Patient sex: M
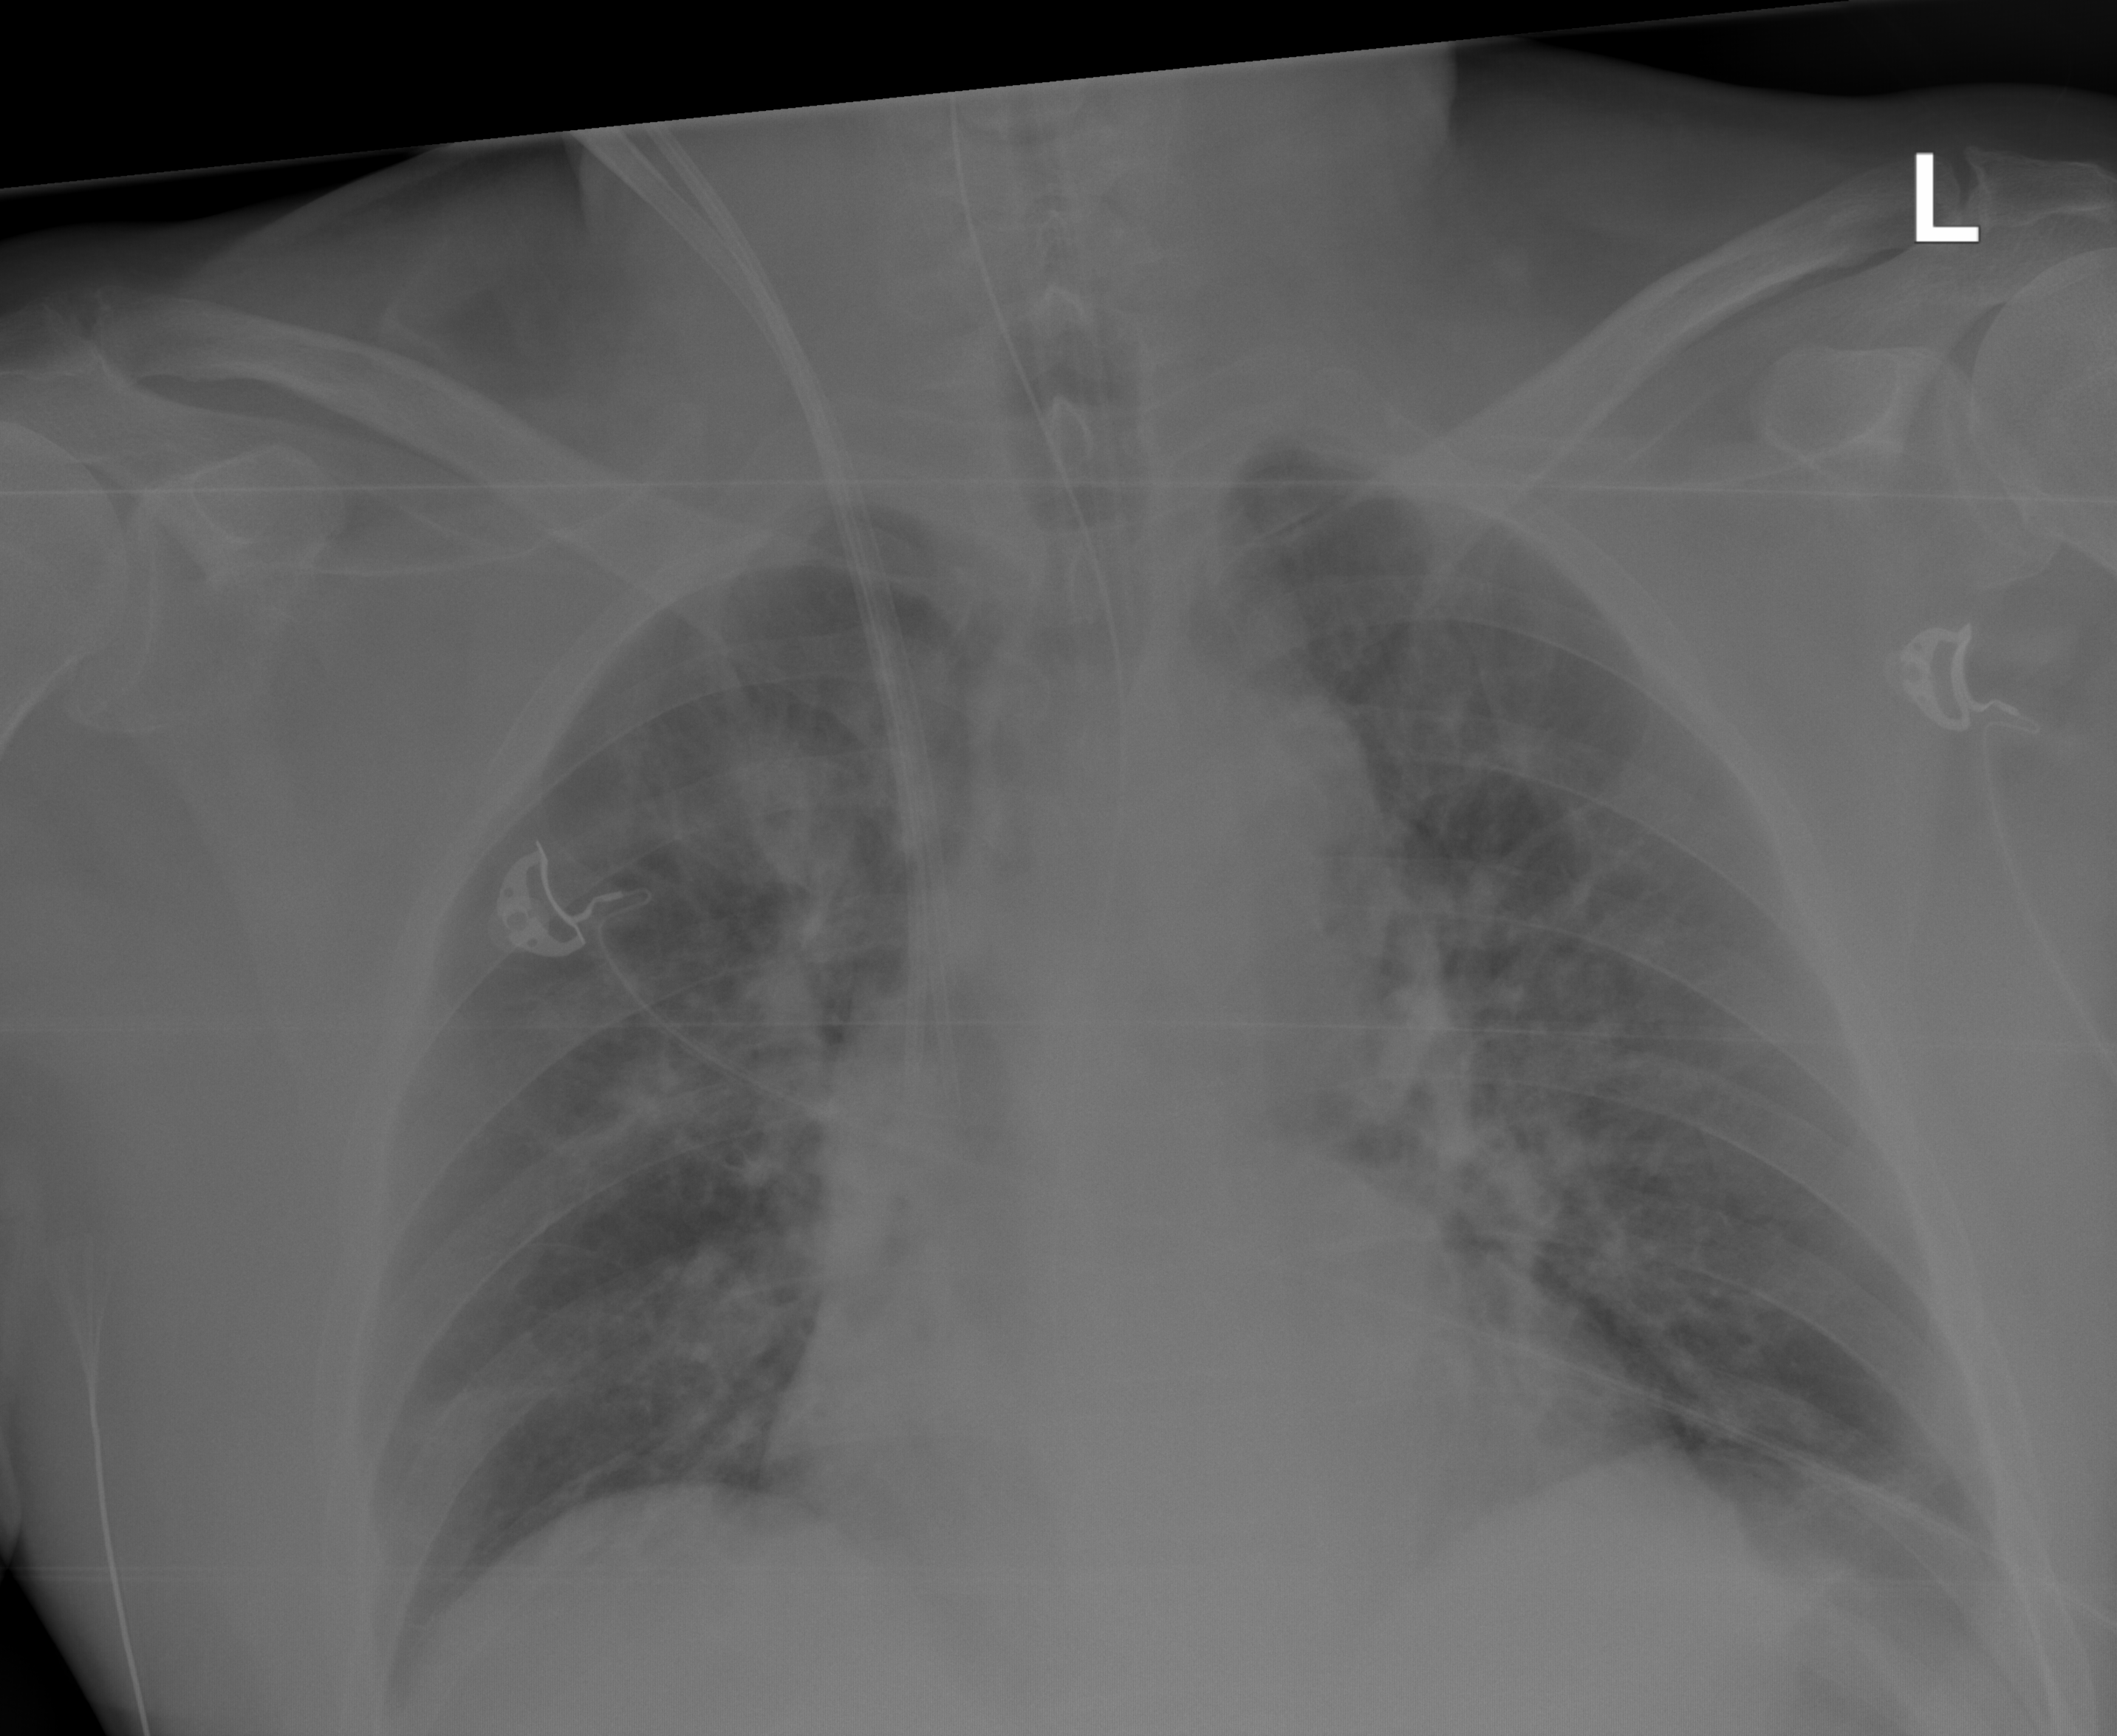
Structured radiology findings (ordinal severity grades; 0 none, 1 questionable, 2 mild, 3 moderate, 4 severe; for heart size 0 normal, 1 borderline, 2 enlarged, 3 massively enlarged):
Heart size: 2
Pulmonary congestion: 2
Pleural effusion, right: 0
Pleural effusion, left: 0
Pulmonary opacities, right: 2
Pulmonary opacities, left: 2
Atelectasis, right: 0
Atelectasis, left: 0